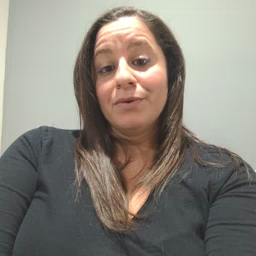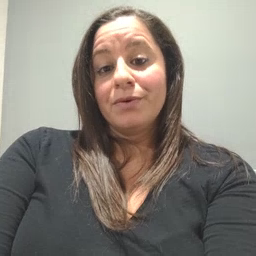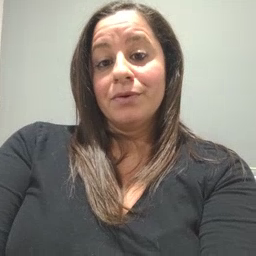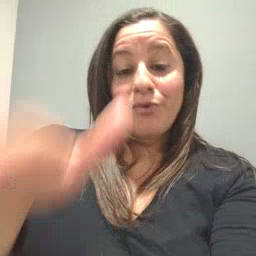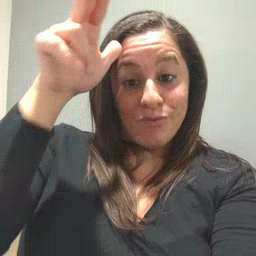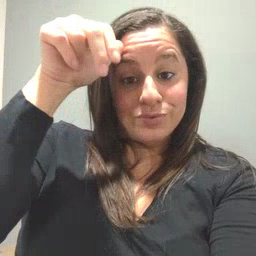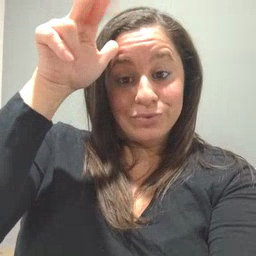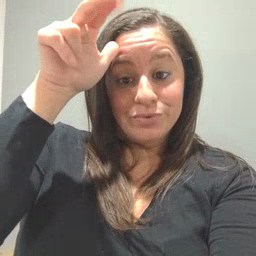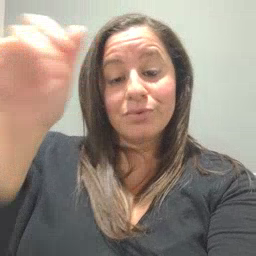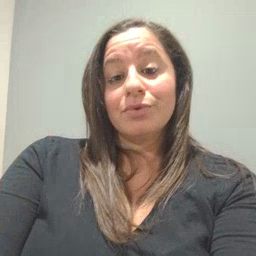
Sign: donkey